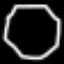
Label: octagon